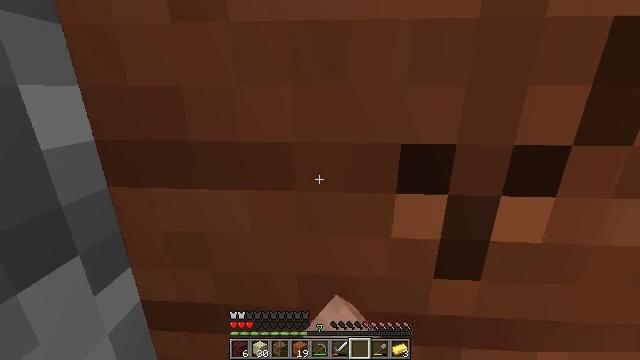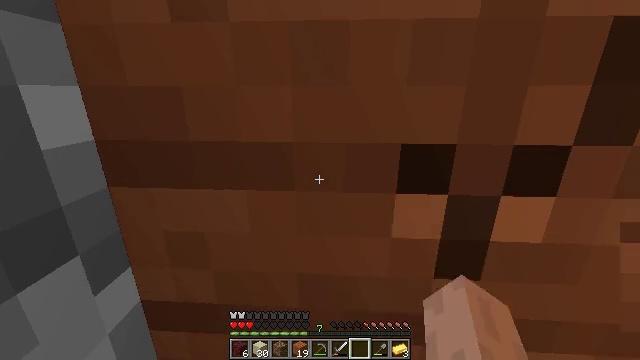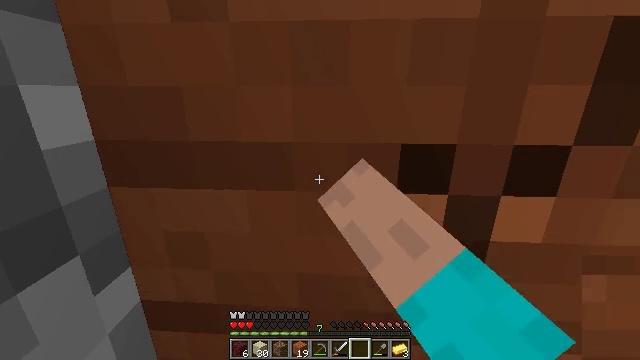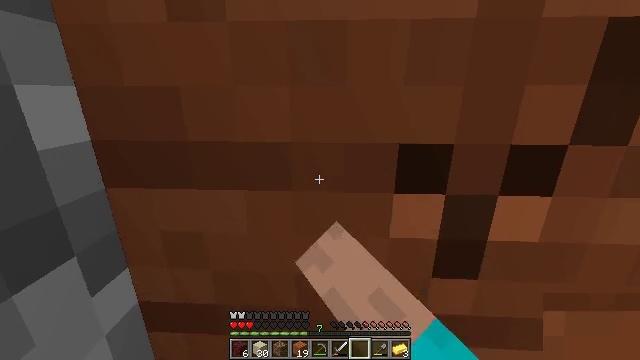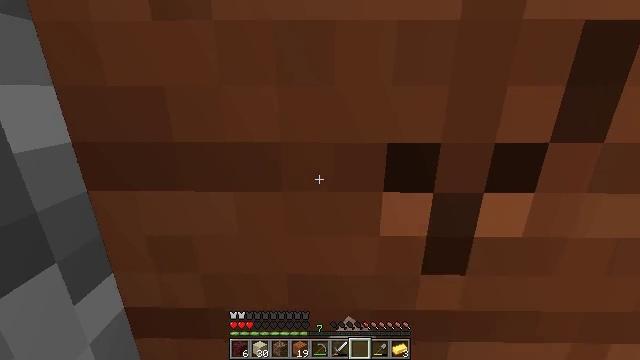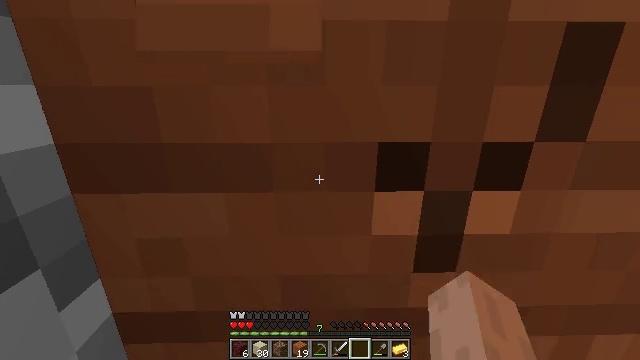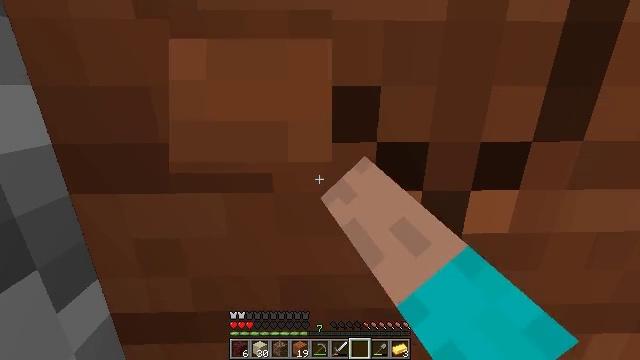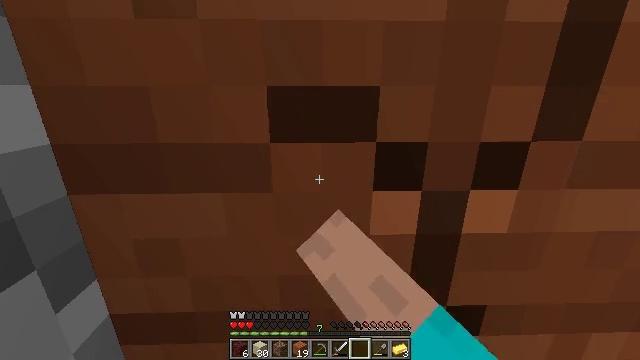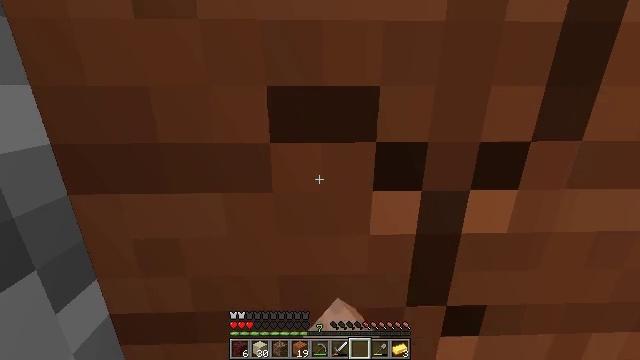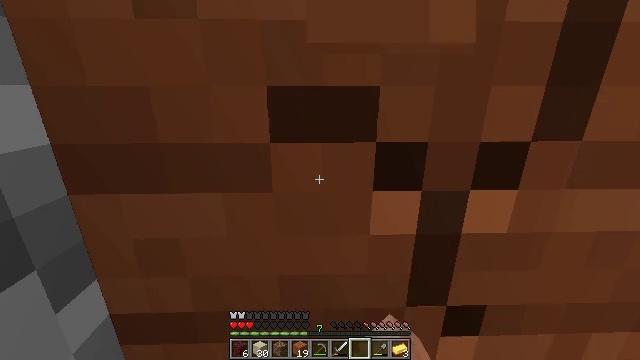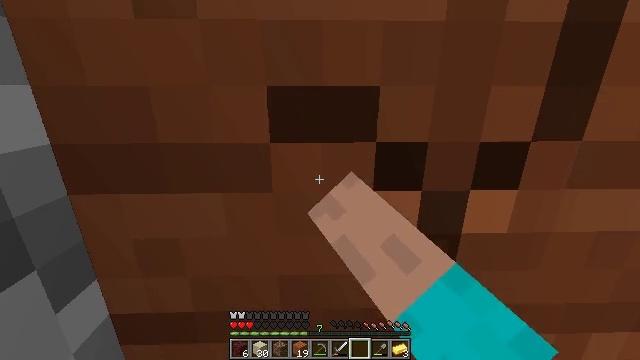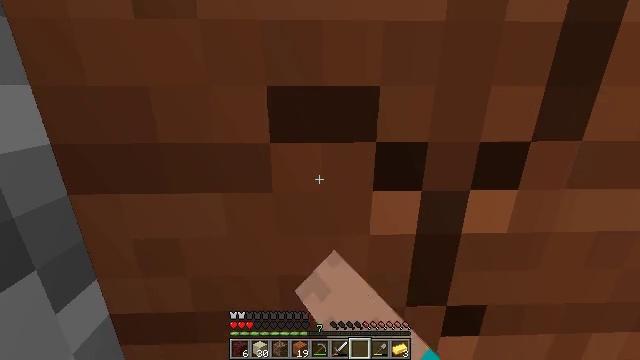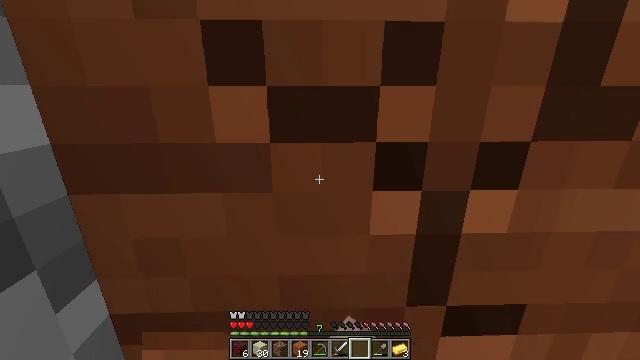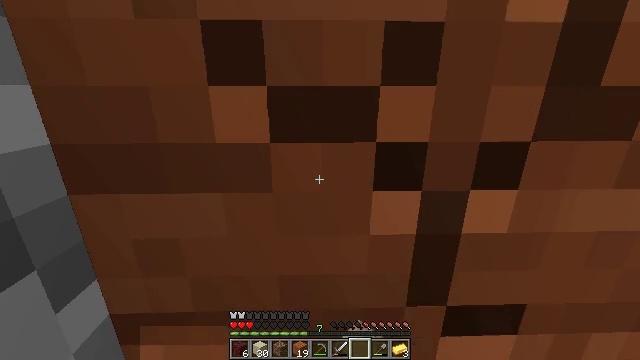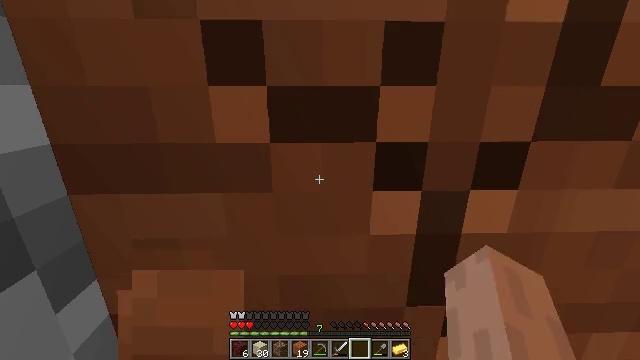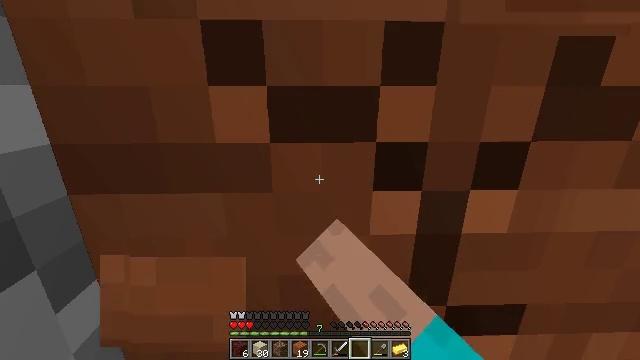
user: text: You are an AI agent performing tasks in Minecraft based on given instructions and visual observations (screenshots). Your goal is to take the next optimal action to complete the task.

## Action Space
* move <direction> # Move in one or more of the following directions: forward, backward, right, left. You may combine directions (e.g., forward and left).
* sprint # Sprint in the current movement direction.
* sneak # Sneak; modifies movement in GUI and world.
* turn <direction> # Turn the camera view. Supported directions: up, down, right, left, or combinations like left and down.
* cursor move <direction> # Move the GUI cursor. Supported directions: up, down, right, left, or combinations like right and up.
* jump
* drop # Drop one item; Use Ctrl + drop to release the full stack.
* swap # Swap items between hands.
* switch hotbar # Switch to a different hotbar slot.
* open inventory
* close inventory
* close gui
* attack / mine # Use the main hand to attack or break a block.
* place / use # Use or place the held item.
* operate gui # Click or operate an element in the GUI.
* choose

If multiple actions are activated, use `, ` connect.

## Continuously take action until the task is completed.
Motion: motion action
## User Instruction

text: Gather some acacia planks.
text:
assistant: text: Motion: attack / mine
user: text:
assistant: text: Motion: attack / mine
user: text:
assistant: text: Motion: attack / mine
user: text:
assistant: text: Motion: turn right, attack / mine
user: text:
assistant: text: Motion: turn right, attack / mine
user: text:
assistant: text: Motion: attack / mine
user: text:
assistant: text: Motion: attack / mine
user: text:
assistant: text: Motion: attack / mine
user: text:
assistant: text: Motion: attack / mine
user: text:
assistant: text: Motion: attack / mine
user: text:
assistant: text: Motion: attack / mine
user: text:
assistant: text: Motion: attack / mine
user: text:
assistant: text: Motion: attack / mine
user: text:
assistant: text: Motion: attack / mine
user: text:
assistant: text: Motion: attack / mine
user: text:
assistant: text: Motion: attack / mine
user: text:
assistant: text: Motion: attack / mine
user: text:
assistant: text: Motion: attack / mine
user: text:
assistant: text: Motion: attack / mine
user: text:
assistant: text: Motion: attack / mine
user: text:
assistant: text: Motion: attack / mine
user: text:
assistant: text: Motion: attack / mine
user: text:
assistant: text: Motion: attack / mine
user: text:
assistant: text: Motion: attack / mine
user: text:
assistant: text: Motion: attack / mine
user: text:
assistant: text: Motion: attack / mine
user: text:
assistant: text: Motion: attack / mine
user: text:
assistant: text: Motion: attack / mine
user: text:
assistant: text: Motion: attack / mine
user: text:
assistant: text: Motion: attack / mine